Aerial crown-view tile of a tropical tree (Barro Colorado Island, Panama), acquired 20240813:
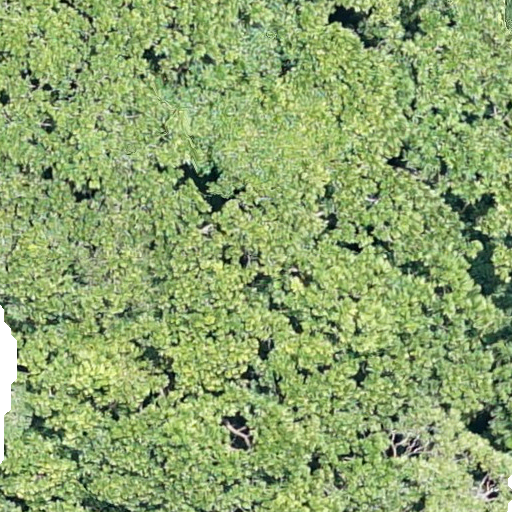
Species: Anacardium excelsum
GBIF accepted scientific name: Anacardium excelsum
Crown area: 629.17 m²